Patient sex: F
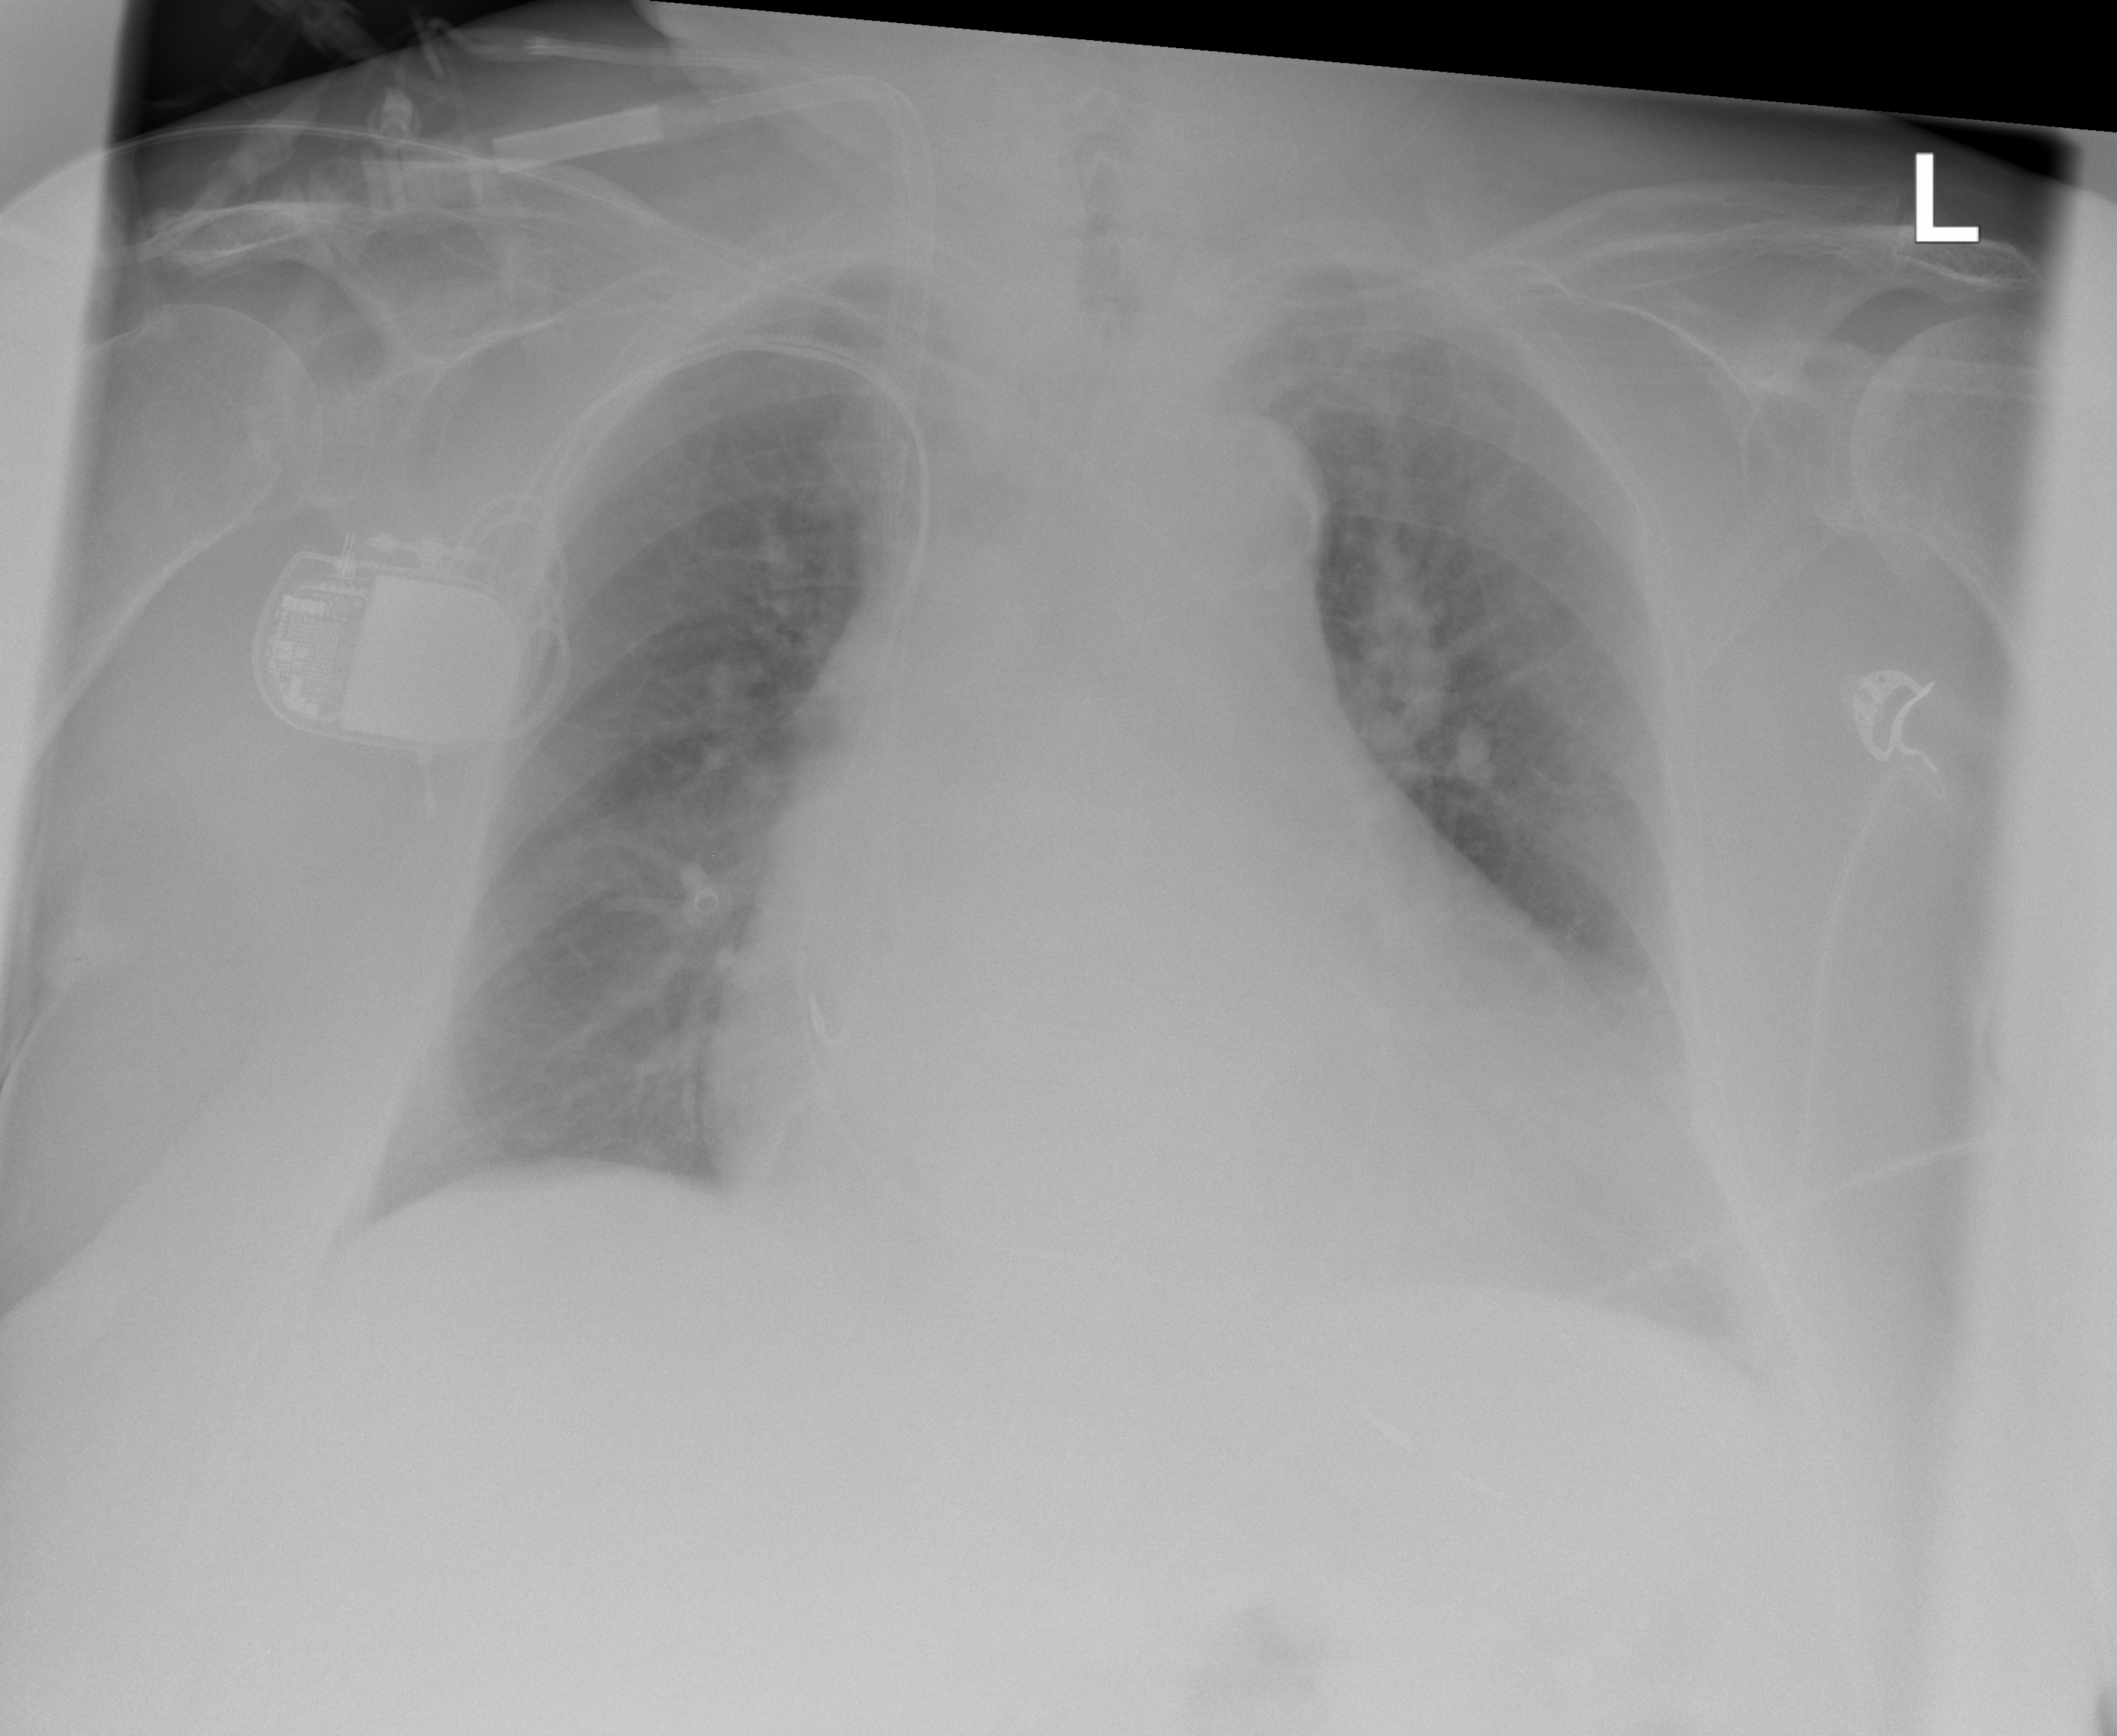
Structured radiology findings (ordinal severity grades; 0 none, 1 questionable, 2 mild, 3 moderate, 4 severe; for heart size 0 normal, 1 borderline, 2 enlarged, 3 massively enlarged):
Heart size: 2
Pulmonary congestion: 1
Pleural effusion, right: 0
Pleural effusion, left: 1
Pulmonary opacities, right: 0
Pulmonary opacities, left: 0
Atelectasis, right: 0
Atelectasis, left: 2